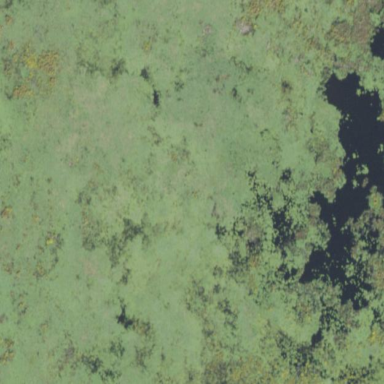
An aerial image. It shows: Swamp in wetland area.